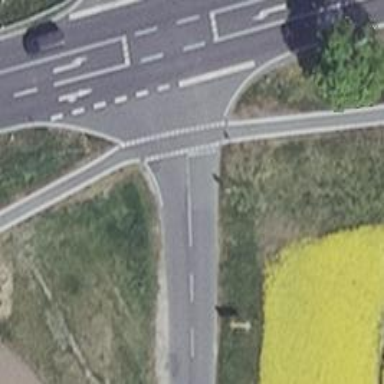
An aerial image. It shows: Secondary road with asphalt surface.